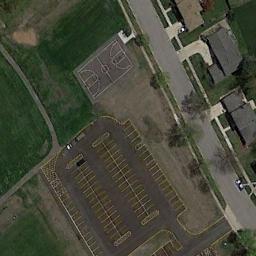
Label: basketball_court